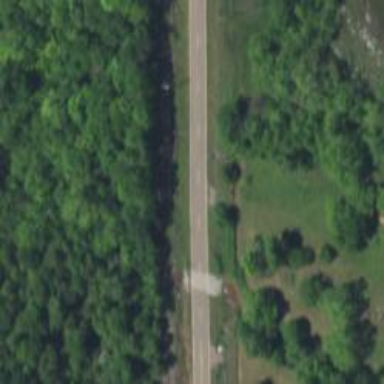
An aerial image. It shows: Unclassified road on bridge.